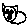
Label: cat